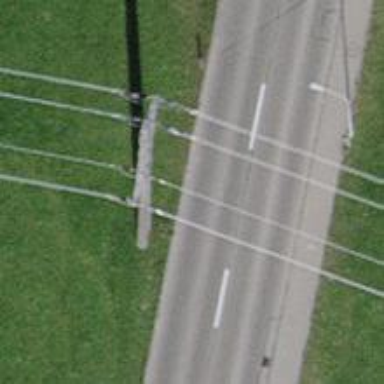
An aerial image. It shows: Power pole.